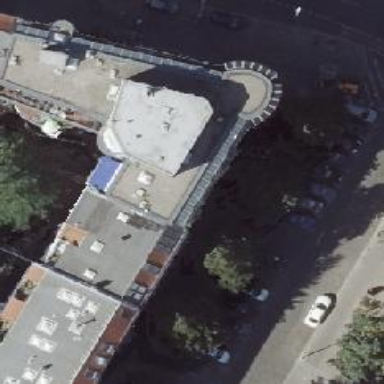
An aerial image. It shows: Furniture shop.